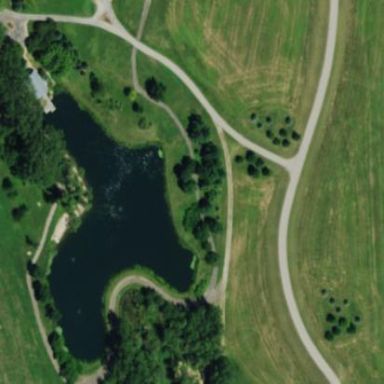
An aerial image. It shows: Peaceful pond surrounded by nature.